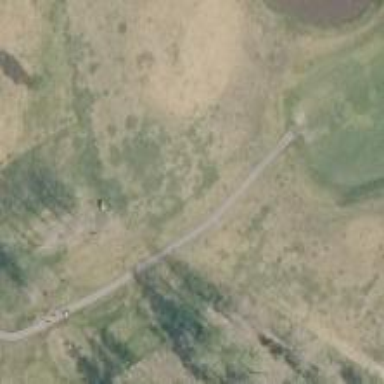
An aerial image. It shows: Footway that serves as golf path.